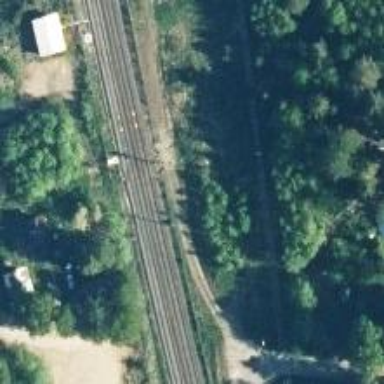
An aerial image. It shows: Railway with continuous electrified contact lines.